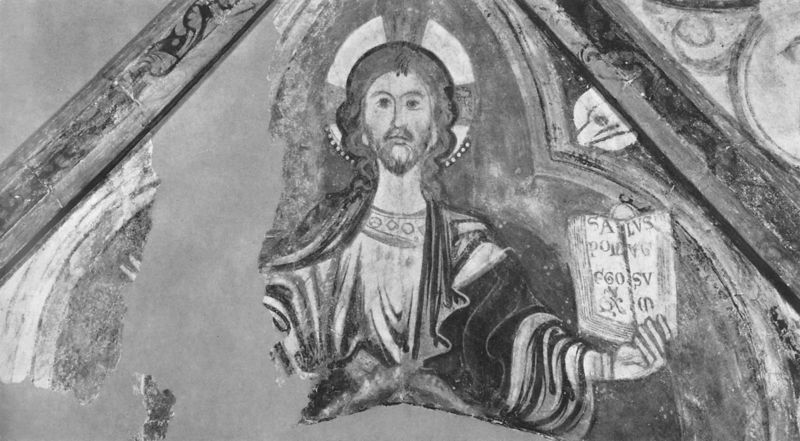
Titel: Kathedrale von Winchester/Hampshire
Standort: Winchester, Cathedral Priory of St. Swithun (EU - GB)
Schlagwörter: hand, holz, nase, blick, alt, bart, wand, augen, bibel, falten, gesicht, rahmen, vollbart, kirche, gewand, haare, mantel, gotik, locken, zeigen, foto, buch, schwarzweiss, photo, kaputt, heiligenschein, gotisch, spitzbogen, christus, jesus, fresken, zerstört, heiliger, fresko, fresco, kirsche, mandorla, evangelium, gesetze, zeigt, ego, saulus, salus